Question: Thank you for taking out time to read this.
'positions''users' When I make the put request, Everything goes well but my amended array which includes the new userids fail to save and give the following error.
> 'Cast to [ObjectId] failed for value "[3]" at path "recruiters"'
'''
const positionsSchema = new Schema(
{
title: {
type: String,
required: [true, 'Position title is required'],
},
description: {
type: String
},
recruiters: [{
type: Schema.Types.ObjectId,
ref: "users"
}]
},
{ timestamps: true }
);
'''
'''
const usersSchema = new Schema(
{
name: {
type: String,
required: [true, "Name must be provided"],
},
email: {
type: String
},
password: {
type: String,
}
},
{ timestamps: true }
);
'''
I'm making a put request to add recruiter to the Array in Positions Model and sending two parameters. Id (this is the position id) and Recruiter (this is the userId)
'''
exports.addRemove = async (req, res, next) => {
try {
const {id, recruiter} = req.params;
//Get Current Position Details
const position = await positionsModel.findById(id)
// Update Position
const newList = position.recruiters.push(recruiter) //this works, It adds the id to array
const newData = {
recruiters: newList
}
//At this point if you console log position.recruiters. You will see the newly added item in the array
const uptPosition = await positionsModel
.findByIdAndUpdate(id, newData, {
new: true,
runValidators: true,
})
.exec(); // this fails with error
if(!uptPosition) {
return res.status(400).json("Position failed to update");
}
//Success Response
return res.status(200).json('Position Updated');
} catch (err) {
console.log({ Error: err.message });
return;
}
'''

'newList'
> 'Cast to [ObjectId] failed for value "[3]" at path "recruiters"'
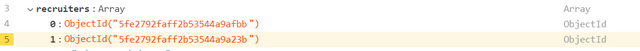
Answer: > The 'push()' method adds one or more elements to the end of an array and returns the new length of the array.
You did:
'''
const newList = position.recruiters.push(recruiter);
'''
Then 'newList' will be the new length of recruiters array(in your case is 3). You can fix this by changing your code to:
'''
position.recruiters.push(recruiter);
position.markModified('recruiters'); // mark recruiters as having pending change
position.save();
'''